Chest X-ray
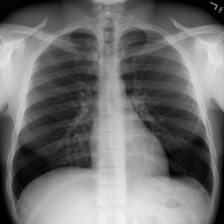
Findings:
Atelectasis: negative
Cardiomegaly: negative
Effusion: negative
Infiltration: negative
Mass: negative
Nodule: negative
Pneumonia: negative
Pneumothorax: negative
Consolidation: negative
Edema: negative
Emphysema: negative
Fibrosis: negative
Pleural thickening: negative
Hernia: negative